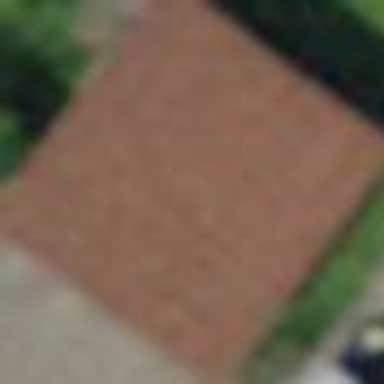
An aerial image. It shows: Garage building.